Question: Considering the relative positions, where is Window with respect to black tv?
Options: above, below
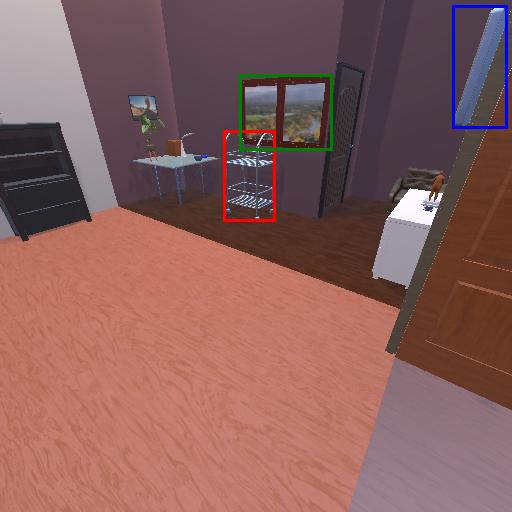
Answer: above